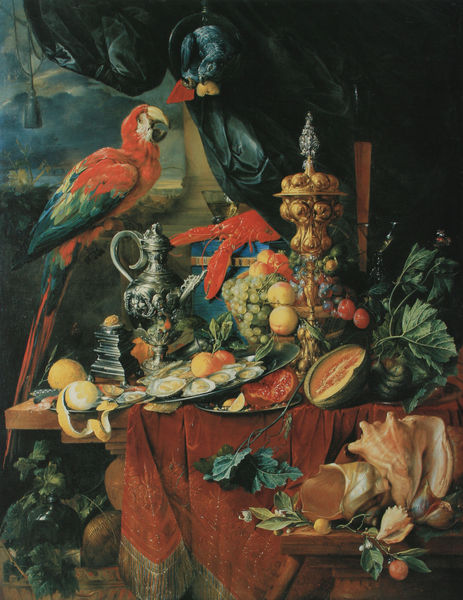
Titel: Stilleben mit Papageien
Künstler: Jan Davisz de Heem
Standort: Sarasota
Institution: John and Mable Ringling Museum of Art
Schlagwörter: hochformat, vorhang, stillleben, üppig, papagei, früchtestück